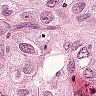
Metastatic tissue present: yes